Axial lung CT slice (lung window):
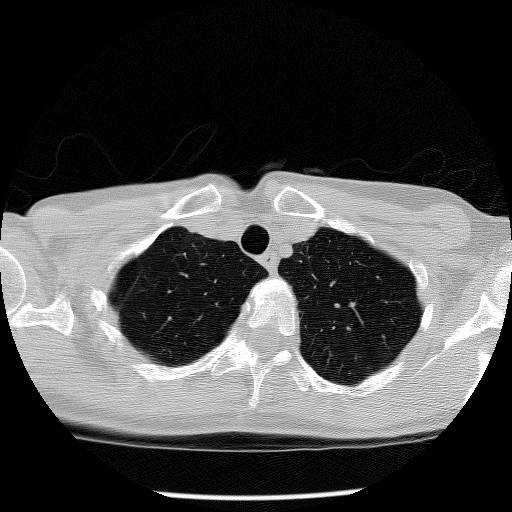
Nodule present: no